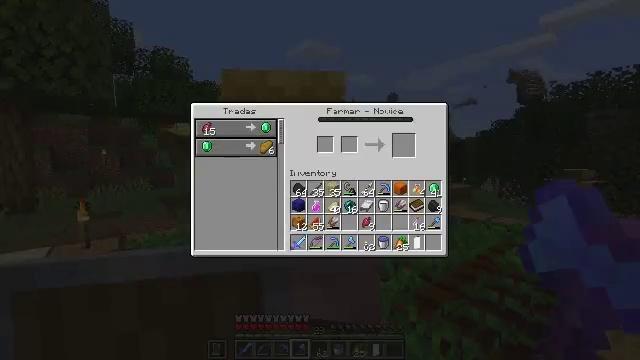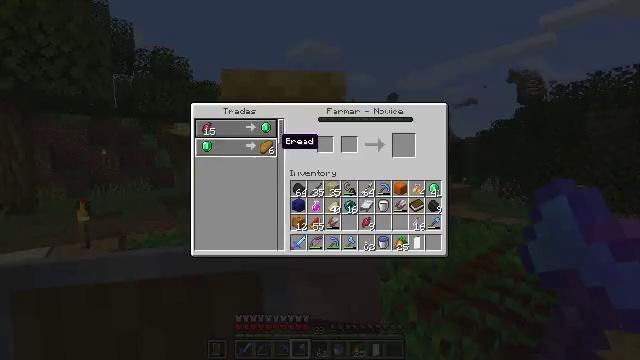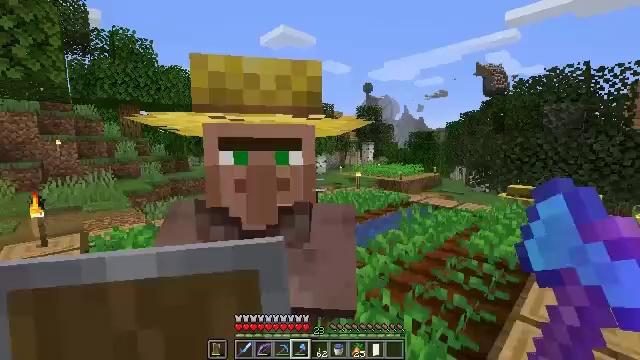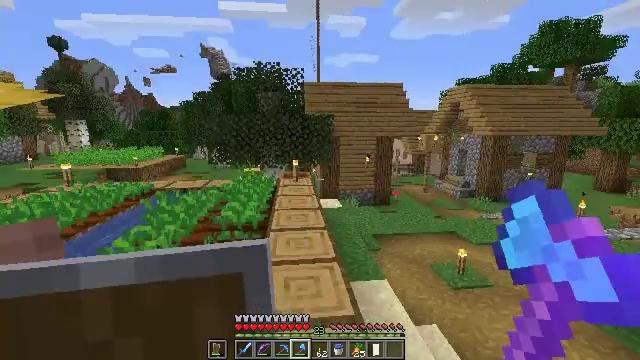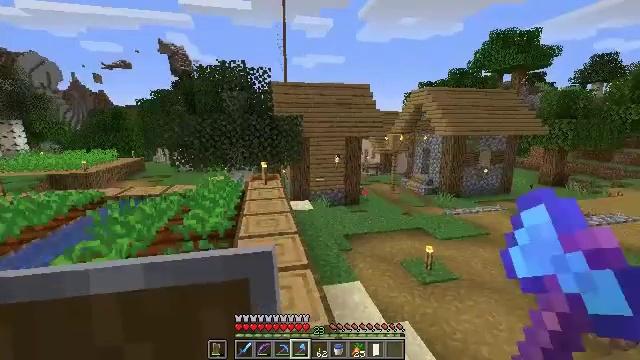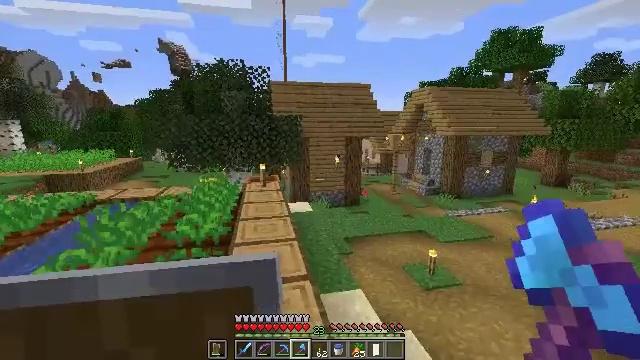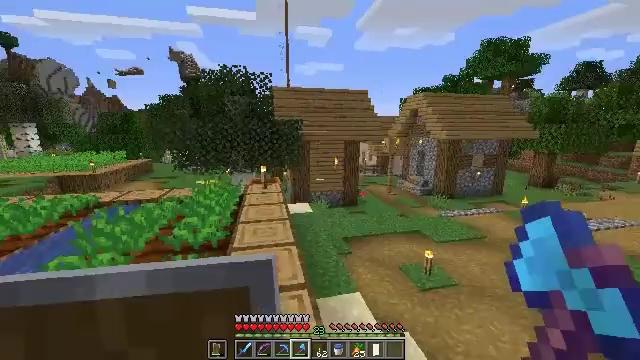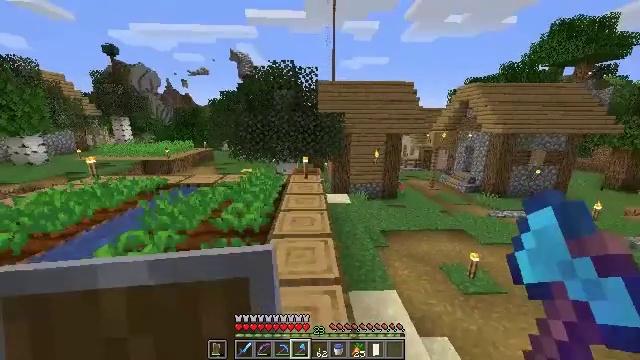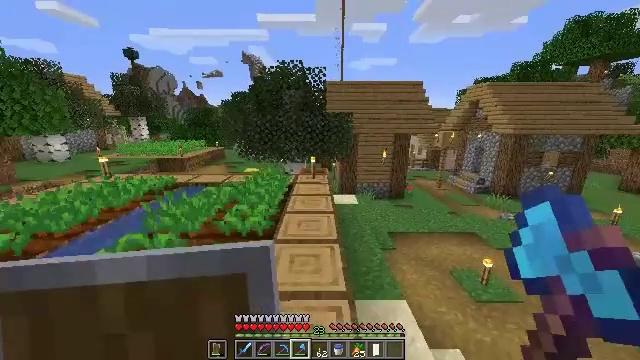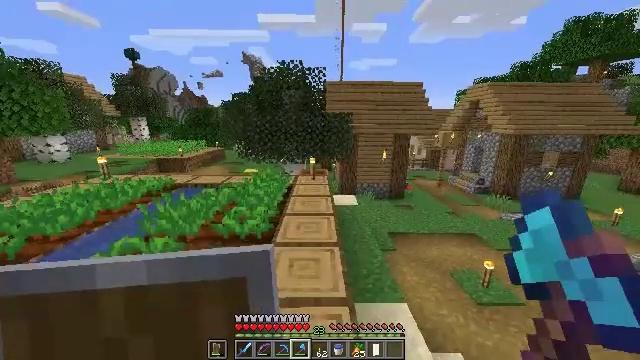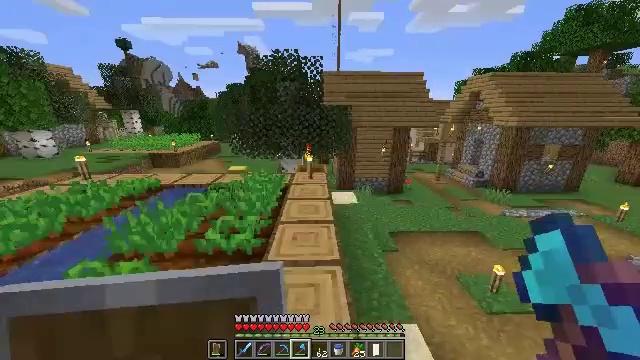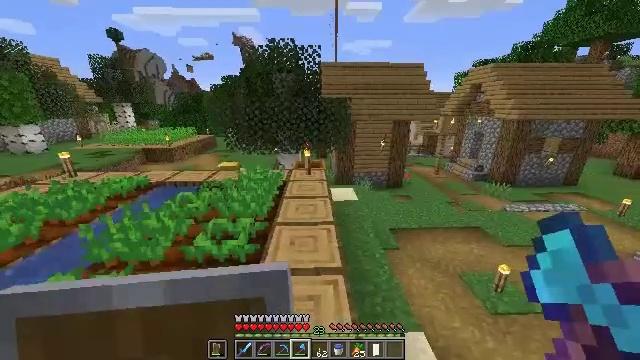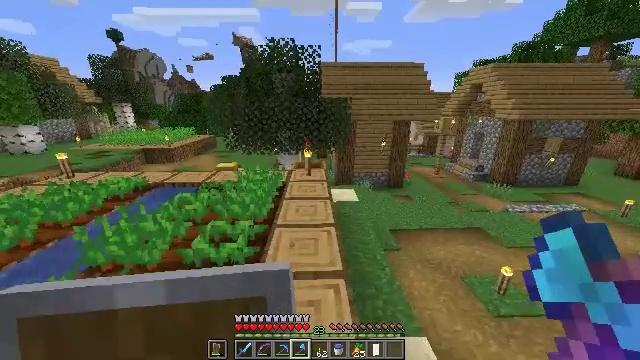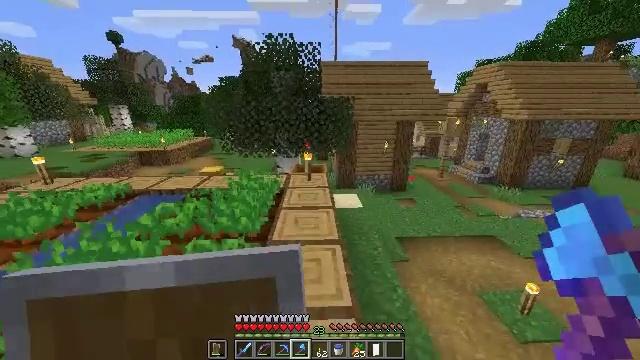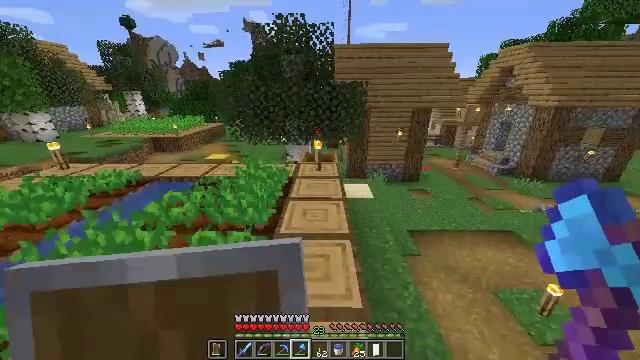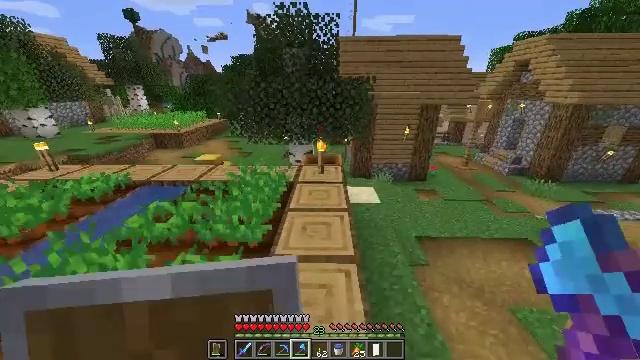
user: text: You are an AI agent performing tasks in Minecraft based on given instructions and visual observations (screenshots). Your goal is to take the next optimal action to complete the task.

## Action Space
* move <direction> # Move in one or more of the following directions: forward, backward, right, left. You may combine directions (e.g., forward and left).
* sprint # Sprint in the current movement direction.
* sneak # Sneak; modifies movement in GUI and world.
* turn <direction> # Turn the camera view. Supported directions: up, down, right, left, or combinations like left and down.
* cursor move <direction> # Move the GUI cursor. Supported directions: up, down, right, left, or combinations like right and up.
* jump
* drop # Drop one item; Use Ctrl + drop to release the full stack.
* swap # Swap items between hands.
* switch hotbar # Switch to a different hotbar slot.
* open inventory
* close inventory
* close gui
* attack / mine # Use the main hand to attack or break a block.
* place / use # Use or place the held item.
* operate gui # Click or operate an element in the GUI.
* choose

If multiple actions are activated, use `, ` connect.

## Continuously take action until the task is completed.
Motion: motion action
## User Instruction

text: Break the potato plant to gather potatoes.
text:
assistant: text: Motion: cursor move left
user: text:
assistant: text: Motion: cursor move right and down
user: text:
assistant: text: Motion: move forward, turn right and down, close gui
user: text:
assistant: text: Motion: move forward, turn right
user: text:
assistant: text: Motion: move forward, sprint
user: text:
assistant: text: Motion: move forward, sprint
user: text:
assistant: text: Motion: move forward, sprint, turn left and down
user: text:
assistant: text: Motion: move forward, turn left
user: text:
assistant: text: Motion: move forward
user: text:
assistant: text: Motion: move forward, turn down
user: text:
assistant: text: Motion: move forward, turn down
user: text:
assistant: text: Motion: move forward
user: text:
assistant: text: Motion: move forward
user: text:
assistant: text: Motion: move forward, turn left and down
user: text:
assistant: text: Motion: move forward, turn left and down
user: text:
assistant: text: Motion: move forward
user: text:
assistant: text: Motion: move forward, sprint, turn down
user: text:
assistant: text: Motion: move forward, sprint, turn down
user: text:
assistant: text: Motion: move forward
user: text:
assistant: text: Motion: move forward
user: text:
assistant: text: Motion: move forward, turn left and down
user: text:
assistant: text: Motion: move forward, turn left and down
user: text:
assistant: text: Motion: move forward, turn left and down
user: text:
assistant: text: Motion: move forward, turn down
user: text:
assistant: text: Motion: move forward, turn down
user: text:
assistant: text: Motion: move forward, turn left and down
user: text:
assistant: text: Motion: move forward, turn left and up
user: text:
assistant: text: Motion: move forward
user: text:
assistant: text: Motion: move forward, turn left
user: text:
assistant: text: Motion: move forward, turn left